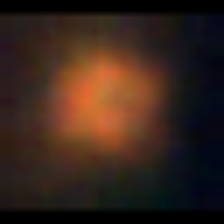
Taxon: NanoPlankton
Group: Other